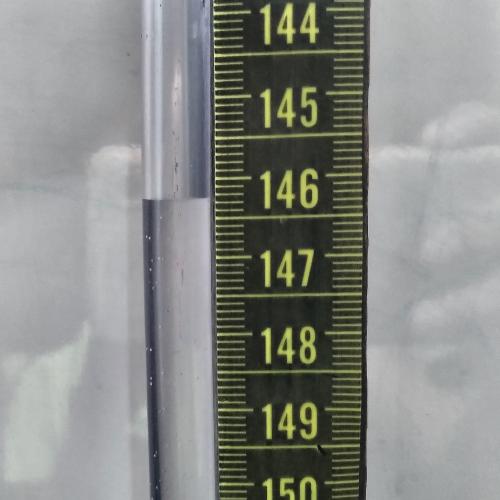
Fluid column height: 146.3 cm